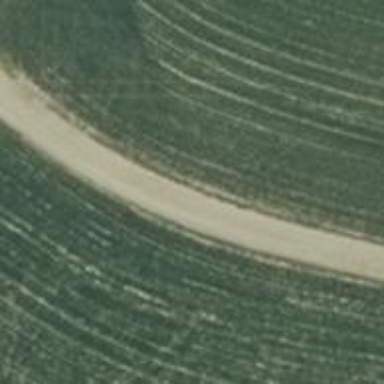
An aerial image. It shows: Gravel track with grade3 tracktype.